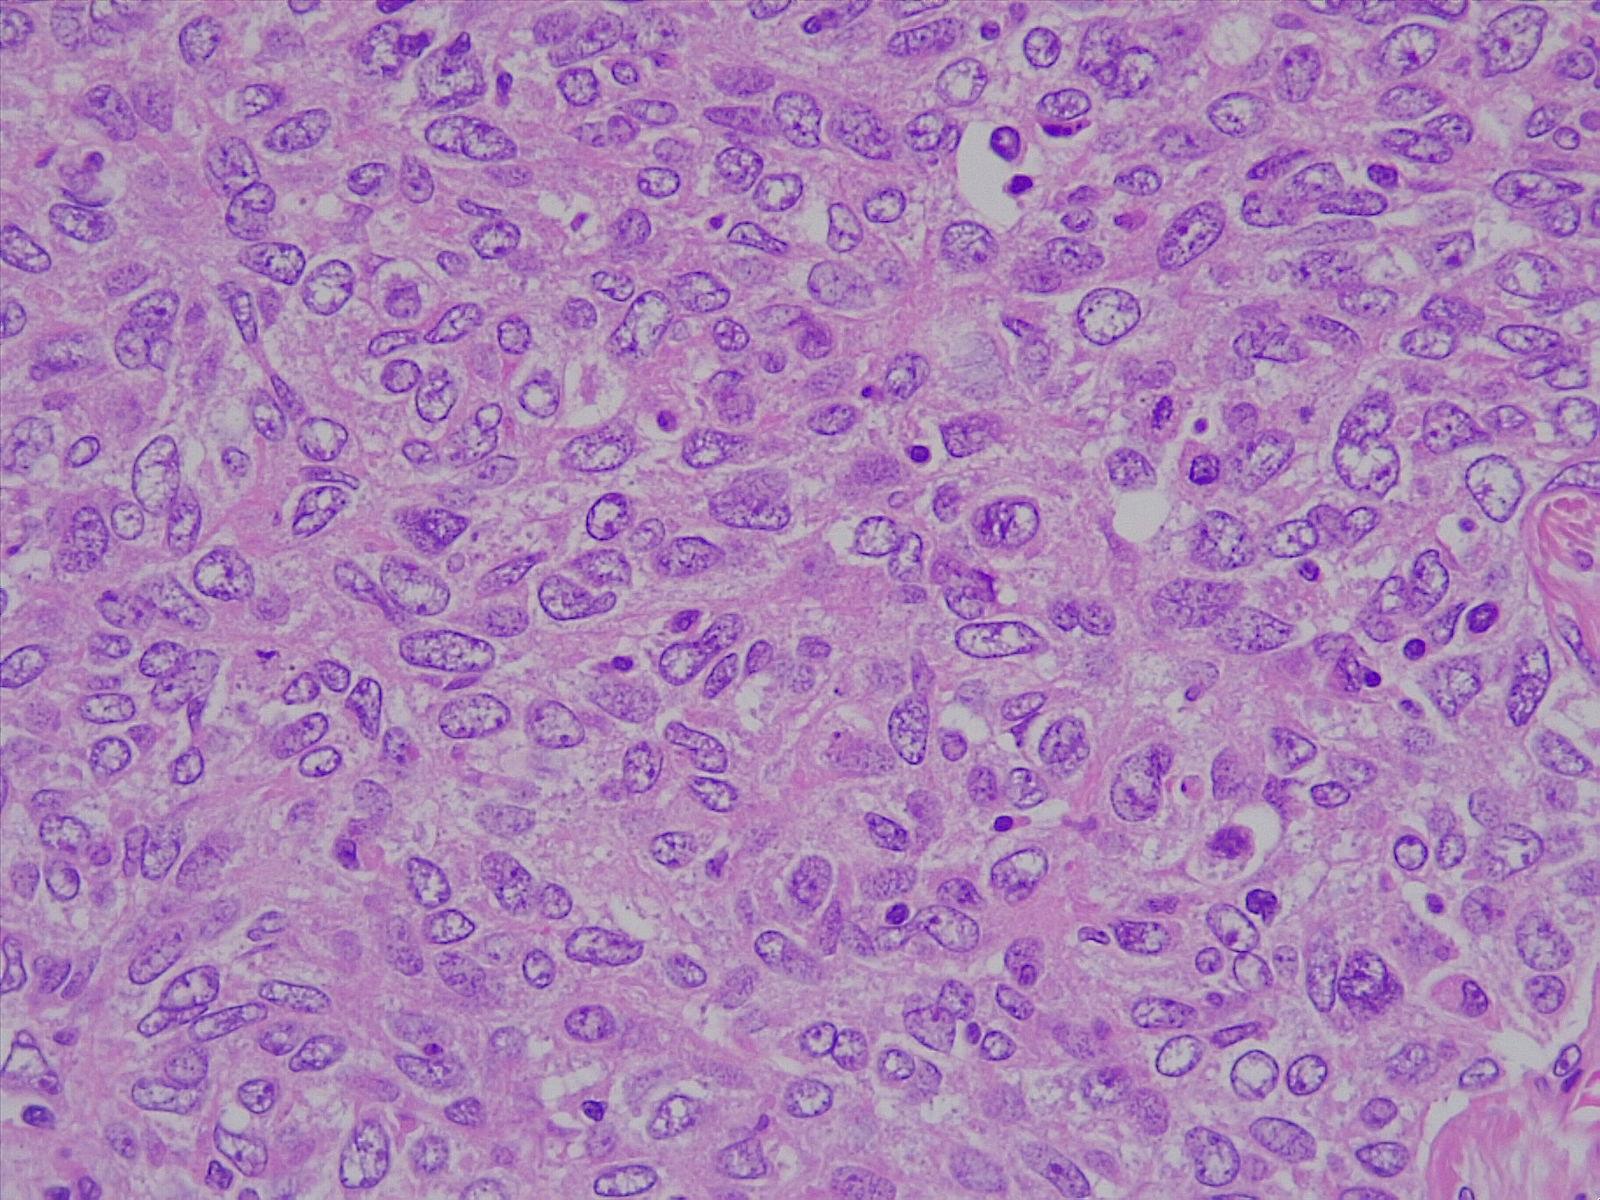
Label: lung squamous cell carcinoma, poorly differentiated